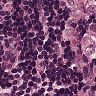
Metastatic tissue present: yes